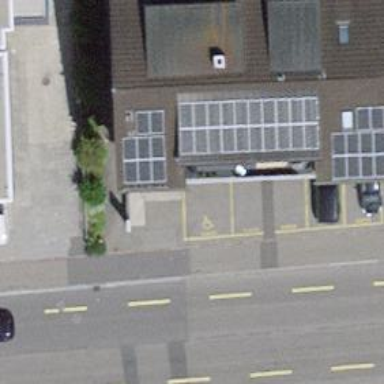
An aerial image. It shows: Charging station.